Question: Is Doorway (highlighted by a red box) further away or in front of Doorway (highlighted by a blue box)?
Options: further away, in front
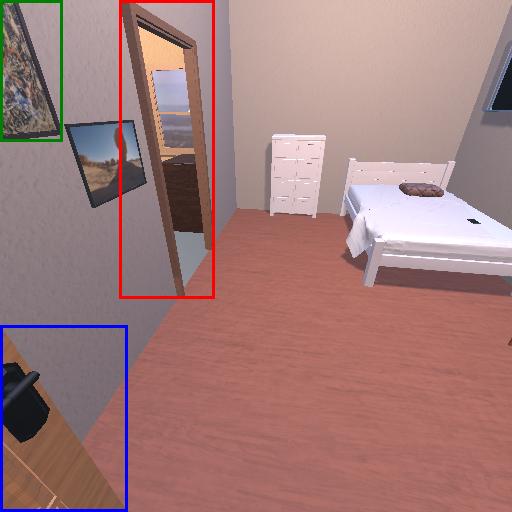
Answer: further away